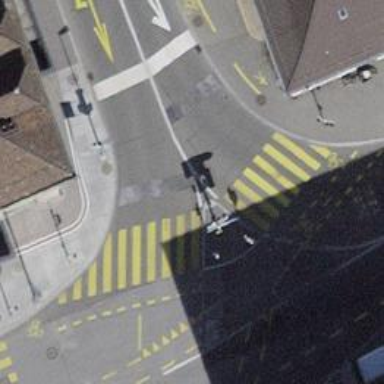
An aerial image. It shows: Crossing equipped with traffic signals. It is zebra crossing.